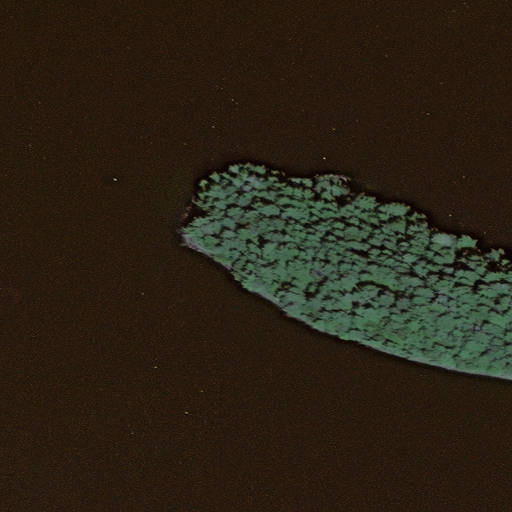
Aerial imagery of island in Alaska named Arguello Island containing only unknown